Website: bh-photo
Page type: address-validator
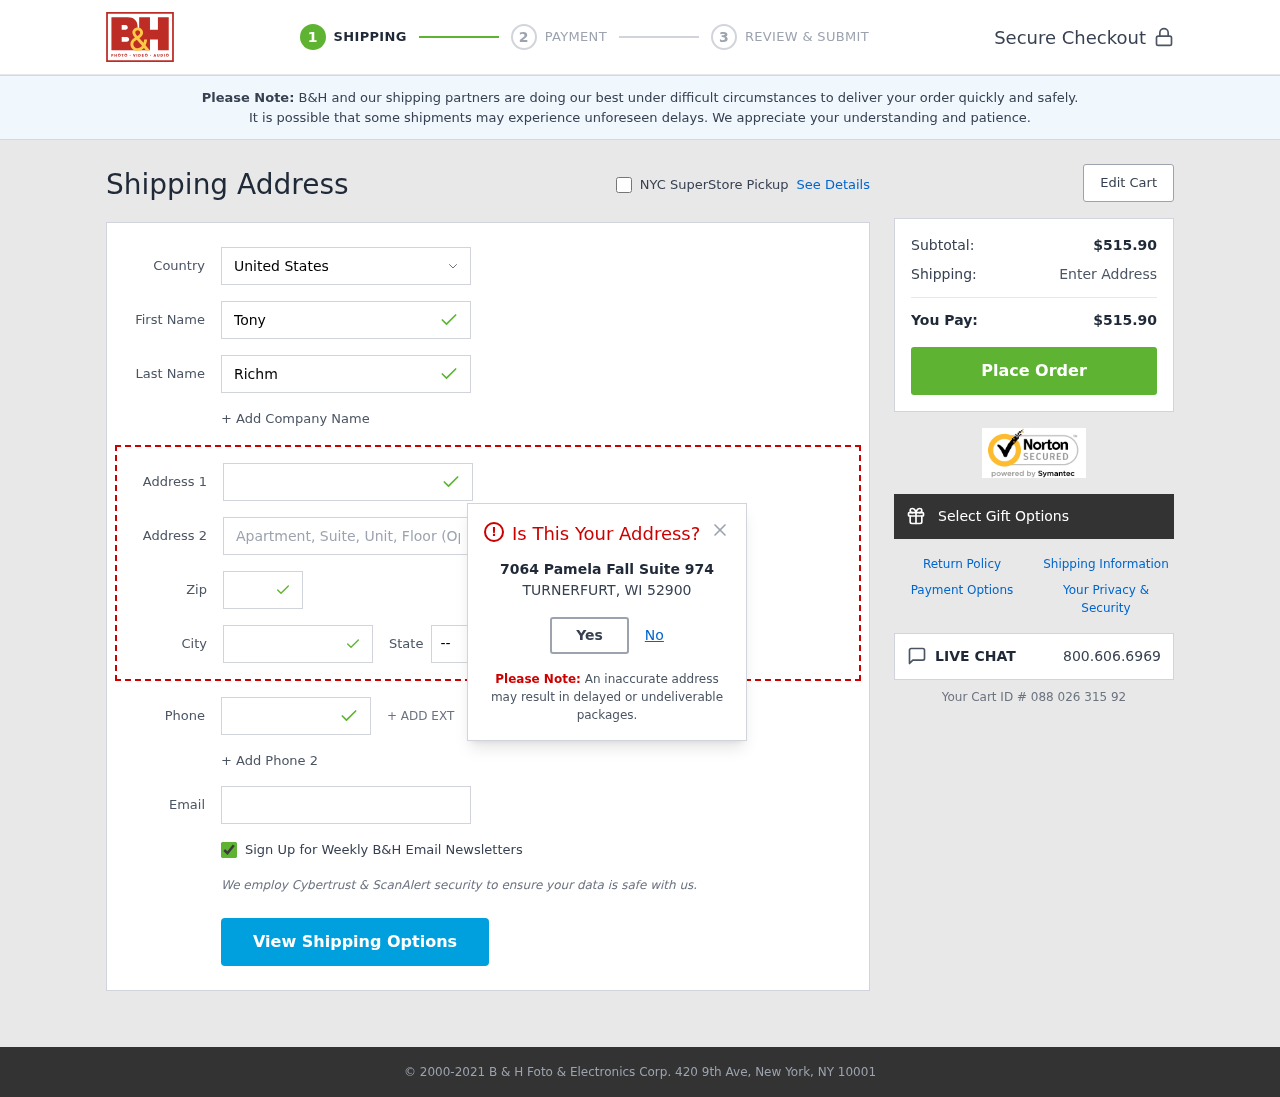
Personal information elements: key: PII_CITY
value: Turnerfurt
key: PII_COUNTRY
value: United States
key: PII_EMAIL
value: tony.richmond@yahoo.com
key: PII_FIRSTNAME
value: Tony
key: PII_LASTNAME
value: Richmond
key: PII_PHONE
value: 3227646228
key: PII_POSTCODE
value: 52900
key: PII_STATE_ABBR
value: WI
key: PII_STREET
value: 7064 Pamela Fall Suite 974
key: PII_CITY_MODAL
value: TURNERFURT
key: PII_POSTCODE_FULL
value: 52900
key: PII_POSTCODE_NUMERIC
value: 52900
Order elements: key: ORDER_SUBTOTAL
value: $515.90
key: ORDER_TOTAL
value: $515.90
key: ORDER_ID
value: Your Cart ID # 088 026 315 92